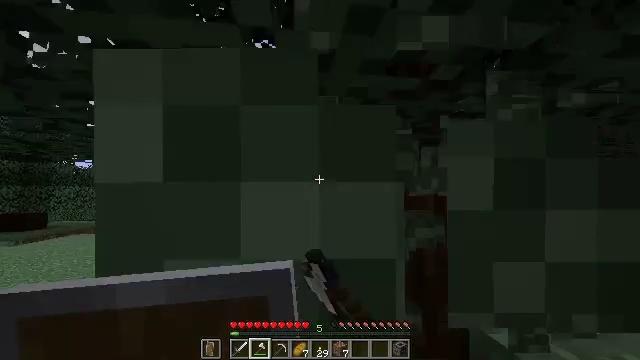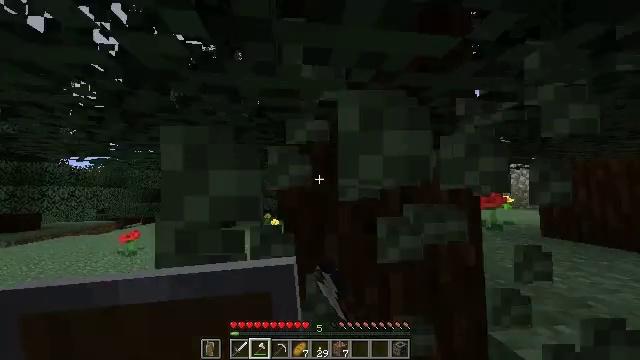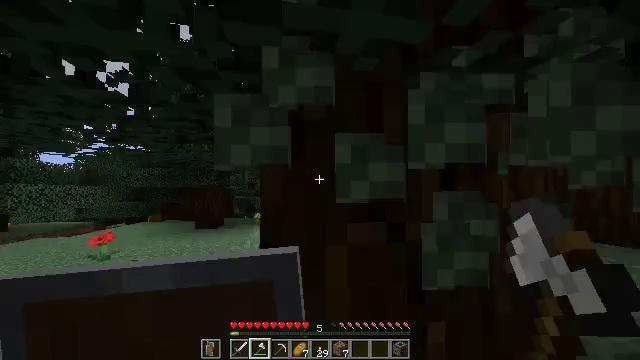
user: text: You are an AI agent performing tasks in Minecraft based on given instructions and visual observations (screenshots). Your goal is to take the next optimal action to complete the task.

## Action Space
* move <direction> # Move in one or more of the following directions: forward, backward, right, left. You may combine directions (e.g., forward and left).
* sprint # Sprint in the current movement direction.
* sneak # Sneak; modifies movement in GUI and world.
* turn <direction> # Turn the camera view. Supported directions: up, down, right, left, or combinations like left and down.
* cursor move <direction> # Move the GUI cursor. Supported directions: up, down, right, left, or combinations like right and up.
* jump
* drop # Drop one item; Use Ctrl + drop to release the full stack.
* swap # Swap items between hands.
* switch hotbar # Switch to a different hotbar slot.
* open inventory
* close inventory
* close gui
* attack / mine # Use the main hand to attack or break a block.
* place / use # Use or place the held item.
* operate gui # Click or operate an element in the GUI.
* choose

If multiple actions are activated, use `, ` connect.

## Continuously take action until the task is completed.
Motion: motion action
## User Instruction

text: Attack the large fern to gather it.
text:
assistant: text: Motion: move forward, attack / mine
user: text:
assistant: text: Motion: turn right, attack / mine
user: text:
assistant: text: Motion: attack / mine